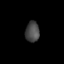
Tissue: skin
Cell type: Epithelial cells
Senescence score: 0.2702
Nuclear area (px): 282
Mean DAPI intensity: 71.713